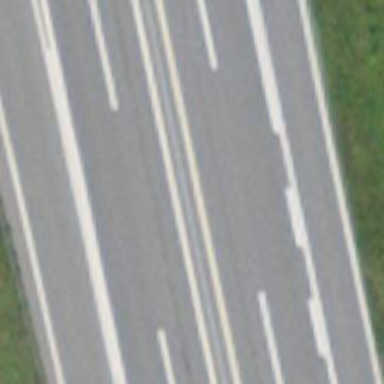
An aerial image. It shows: Trunk link road with asphalt surface.